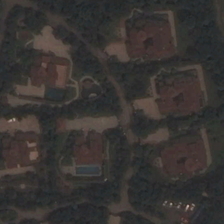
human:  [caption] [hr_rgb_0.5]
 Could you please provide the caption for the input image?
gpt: some buildings and many green trees are in a medium residential area .

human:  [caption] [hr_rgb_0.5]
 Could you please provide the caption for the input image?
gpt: some buildings and many green trees are in a medium residential area .

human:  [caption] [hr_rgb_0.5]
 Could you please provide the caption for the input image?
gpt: some buildings and many green trees are in a medium residential area .

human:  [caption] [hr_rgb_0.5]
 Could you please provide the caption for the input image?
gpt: some buildings and many green trees are in a medium residential area .

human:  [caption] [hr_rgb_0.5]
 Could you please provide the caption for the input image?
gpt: some buildings and many green trees are in a medium residential area .